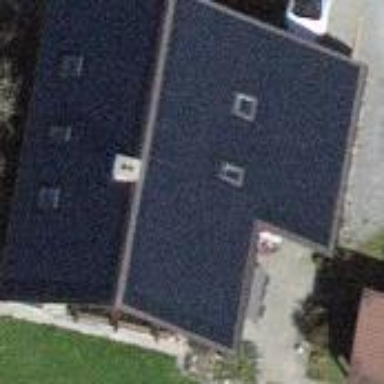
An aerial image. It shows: Simple and straightforward house.